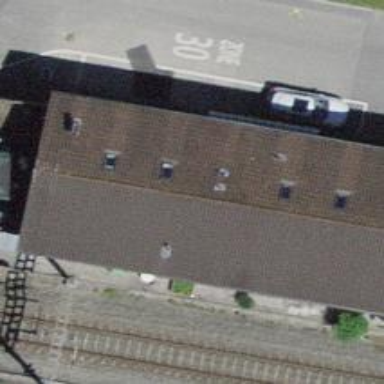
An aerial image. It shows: Restaurant.